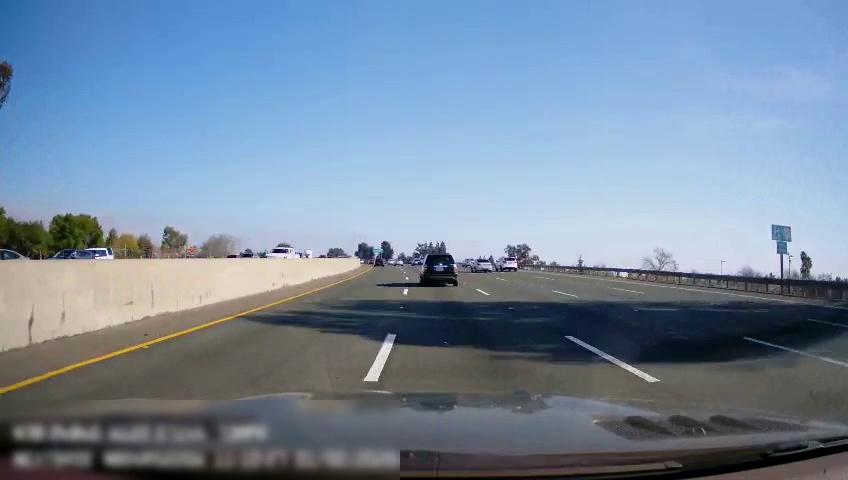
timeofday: Day
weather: Sunny
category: Drivable Space
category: Vehicles | Car
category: Vehicles | Car
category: Vehicles | Car
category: Vehicles | Truck
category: Vehicles | Truck
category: Vehicles | Car
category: Vehicles | Car
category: Vehicles | SUV
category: Vehicles | Car
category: Vehicles | Car
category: Vehicles | SUV
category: Vehicles | Car
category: Vehicles | Car
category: Lanes | Alternate Lane
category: Lanes | Current Lane
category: Lanes | Current Lane
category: Lanes | Alternate Lane
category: Lanes | Alternate Lane
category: Lanes | Alternate Lane